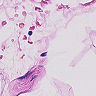
Metastatic tissue present: no